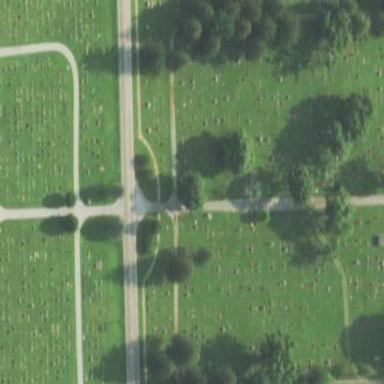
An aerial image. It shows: Cemetery.